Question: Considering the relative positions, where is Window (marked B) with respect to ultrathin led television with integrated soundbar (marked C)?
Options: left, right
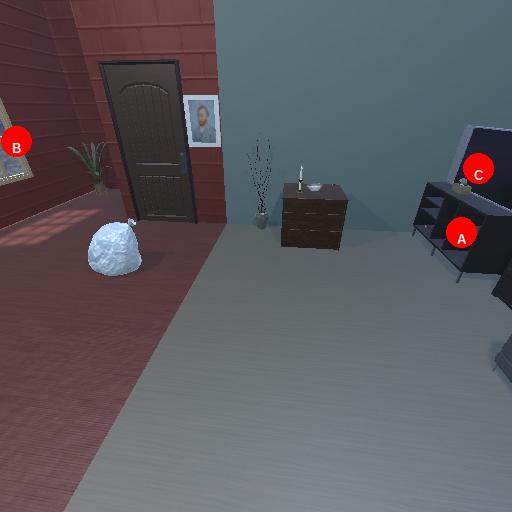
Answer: left